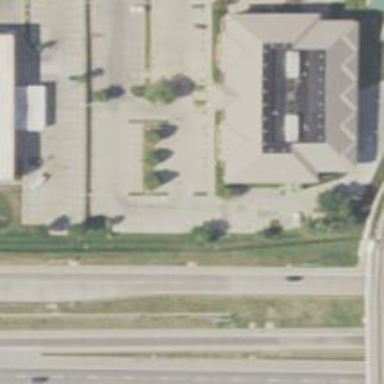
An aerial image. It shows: Office building.